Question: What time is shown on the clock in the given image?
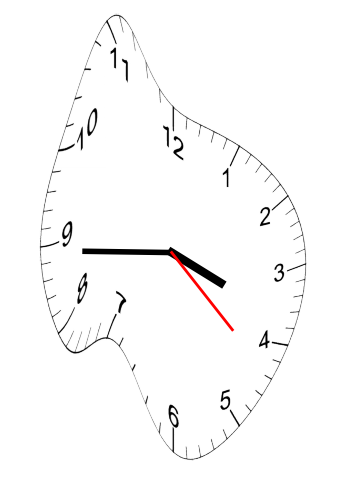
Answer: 03:44:22